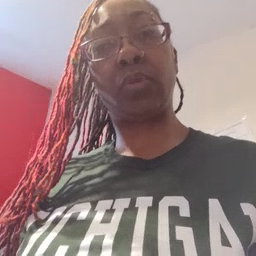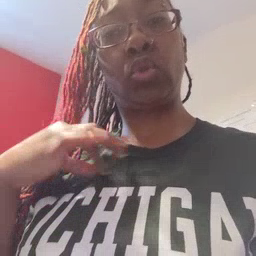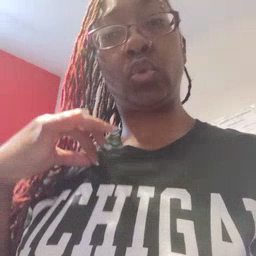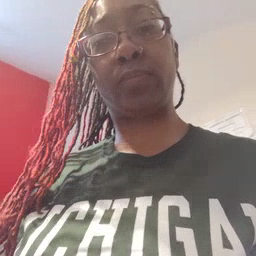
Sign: shirt